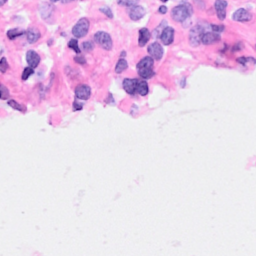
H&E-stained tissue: Breast